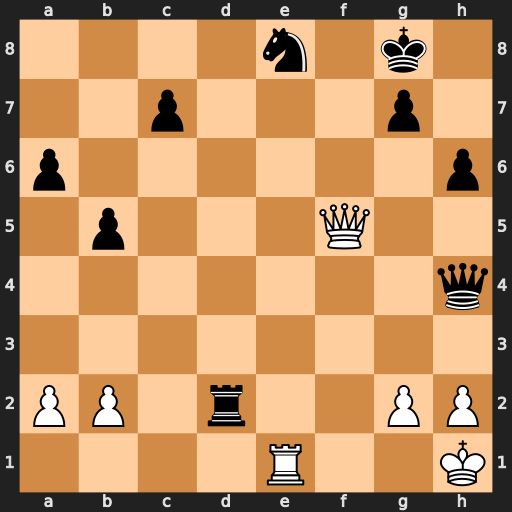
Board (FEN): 4n1k1/2p3p1/p6p/1p3Q2/7q/8/PP1r2PP/4R2K
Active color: w
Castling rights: -
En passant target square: -
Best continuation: Rxe8#